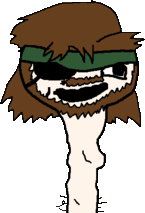
Label: 5_Brainlet